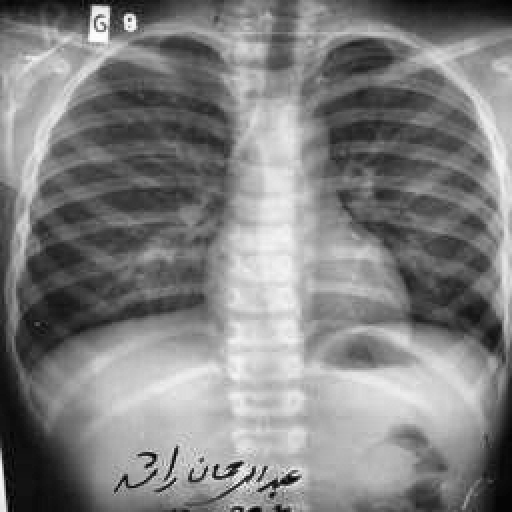
Finding: TUBERCULOSIS